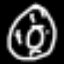
Label: donut